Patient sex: M
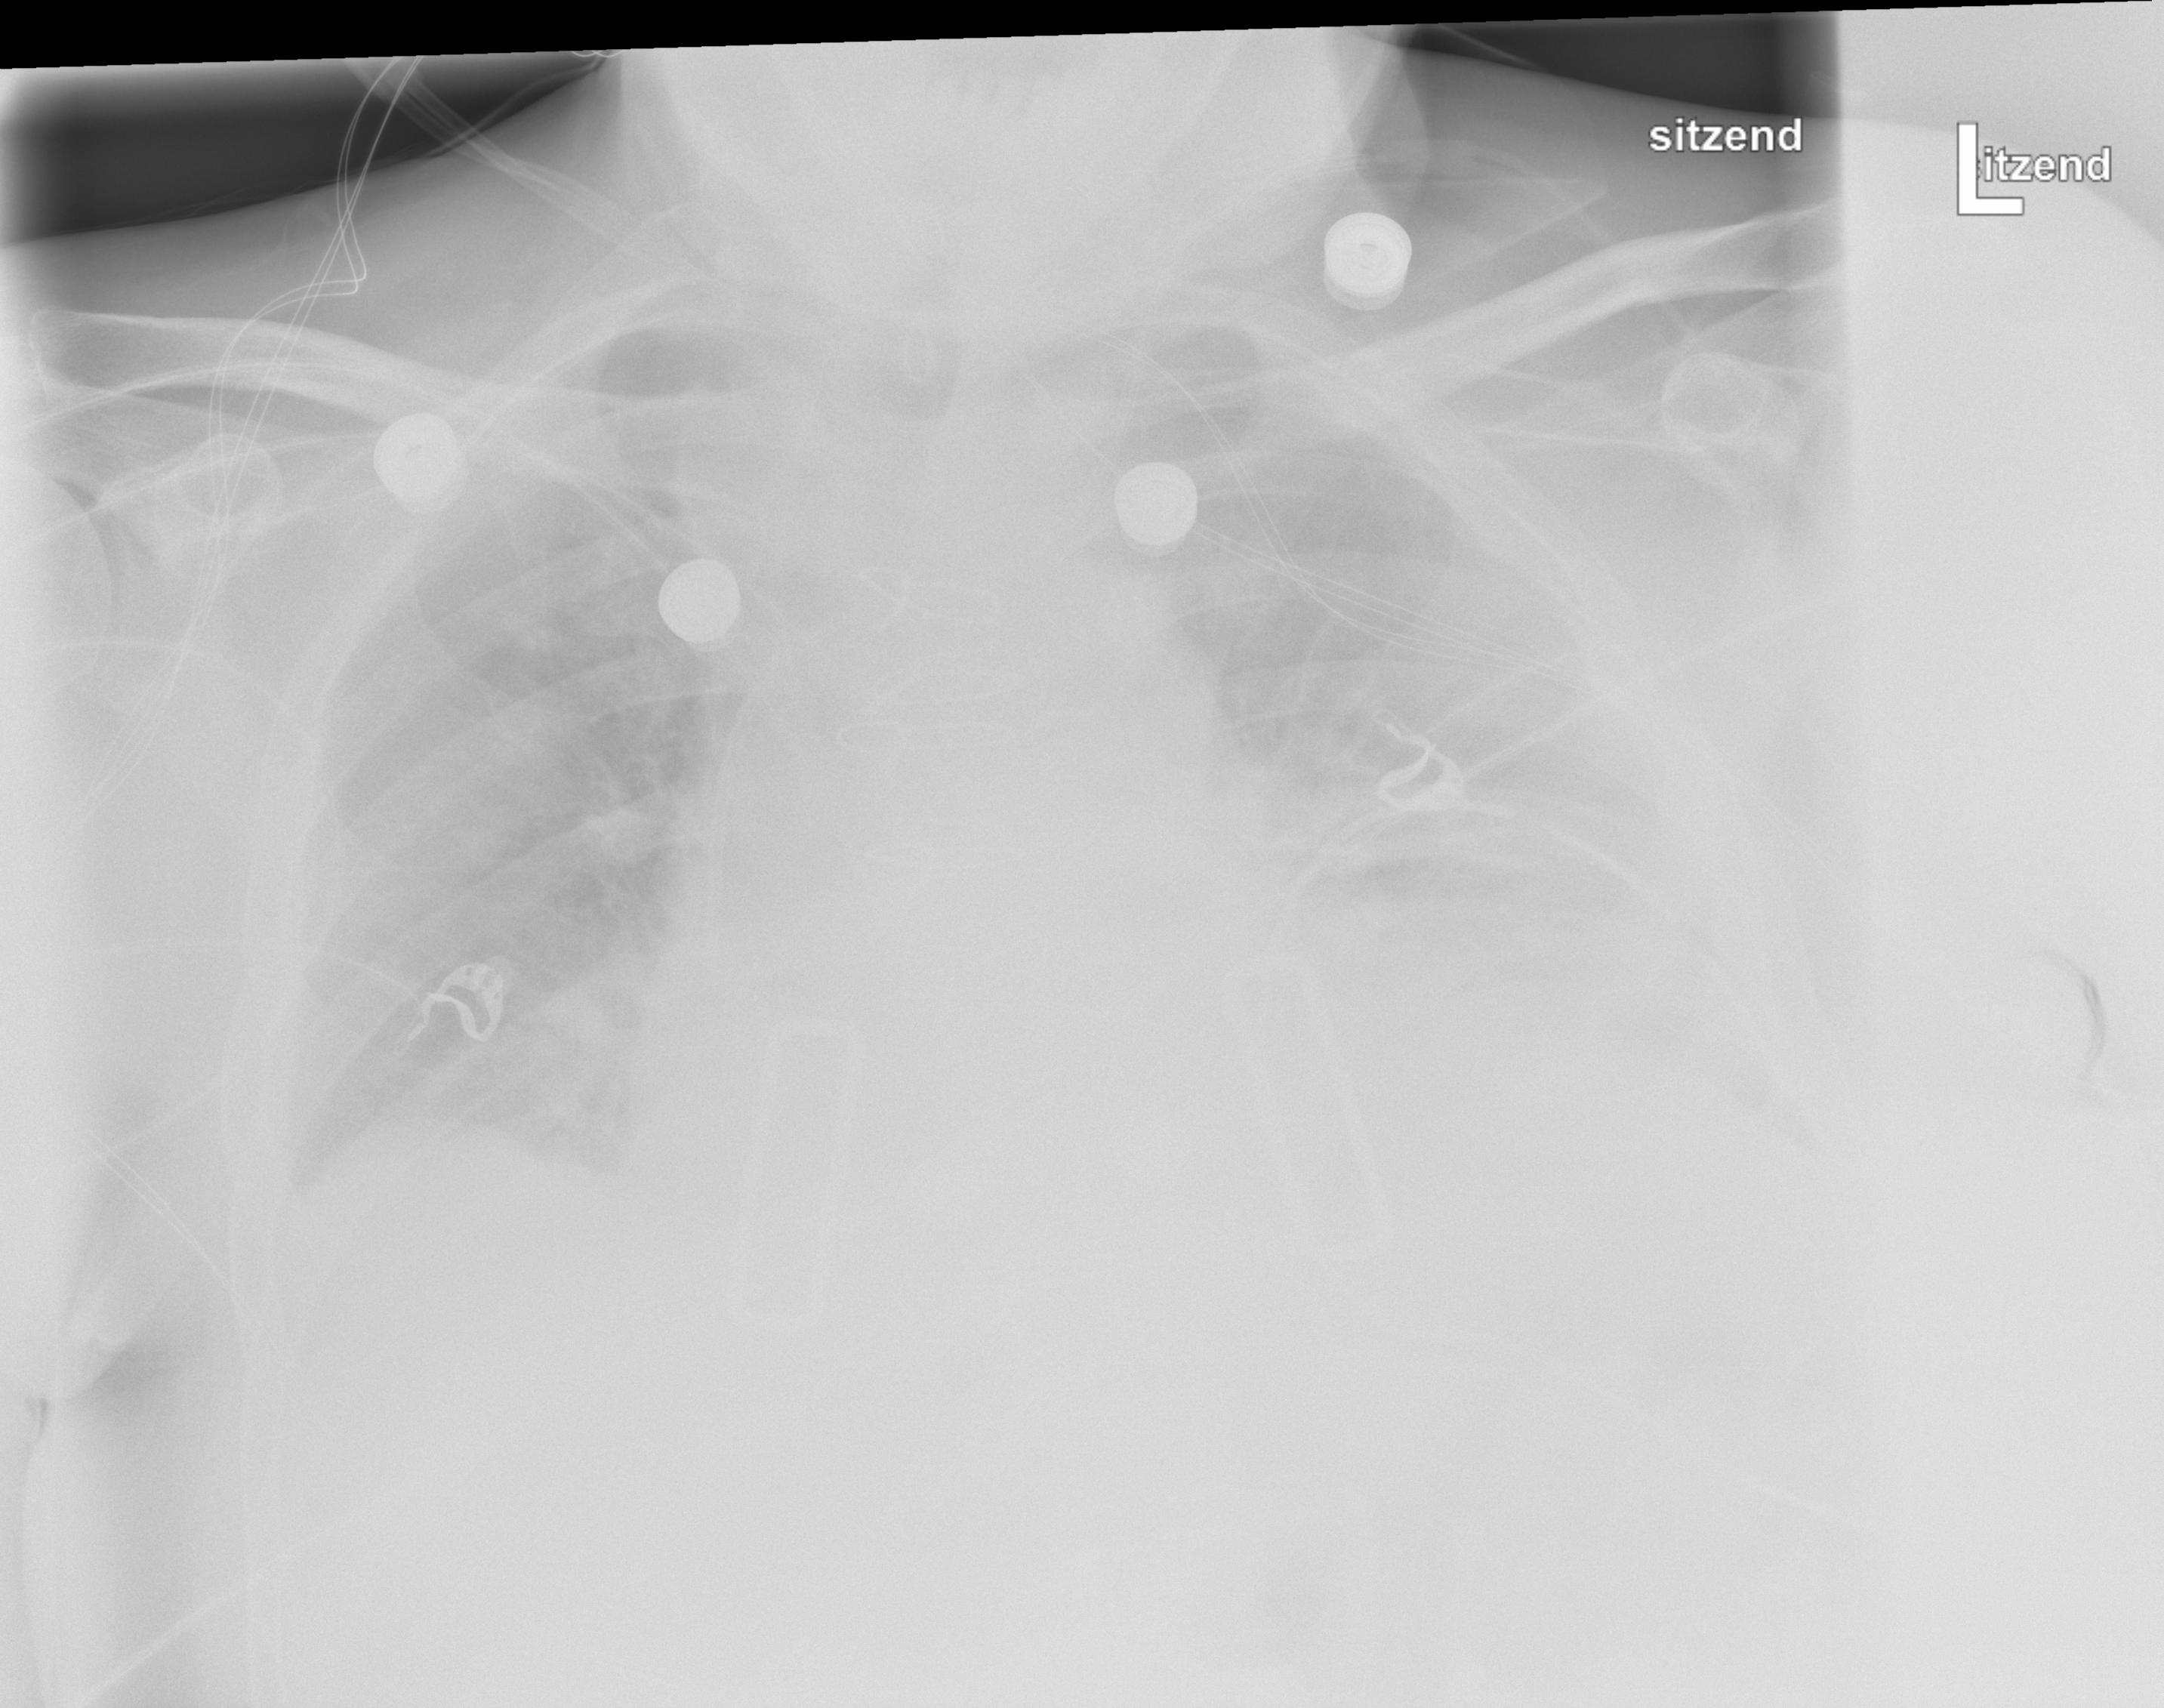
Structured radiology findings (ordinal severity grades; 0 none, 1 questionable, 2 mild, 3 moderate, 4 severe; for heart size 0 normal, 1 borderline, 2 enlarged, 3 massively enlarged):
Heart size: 0
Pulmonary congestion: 0
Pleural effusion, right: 0
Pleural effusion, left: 2
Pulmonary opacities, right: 0
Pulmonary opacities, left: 0
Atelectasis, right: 0
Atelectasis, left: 3